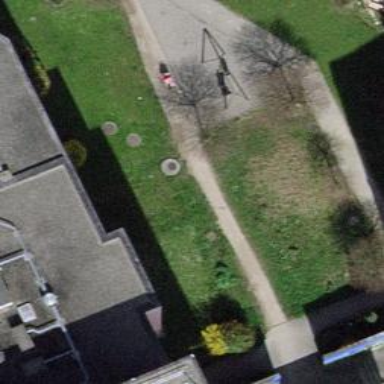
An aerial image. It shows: Footway with surface of fine gravel.